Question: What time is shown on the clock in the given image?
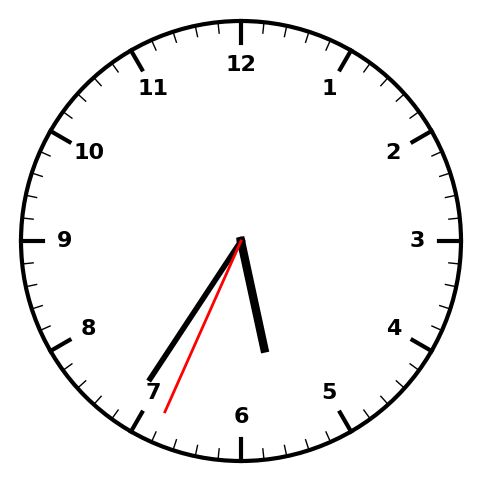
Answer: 05:35:34